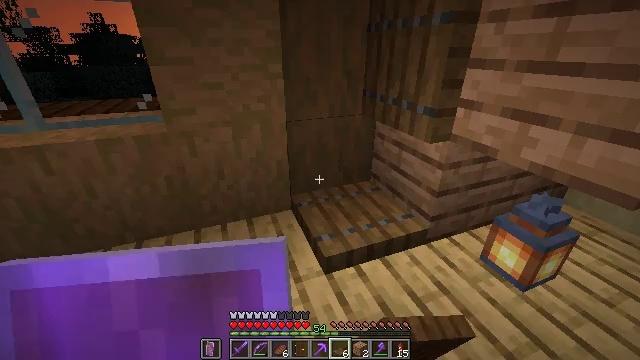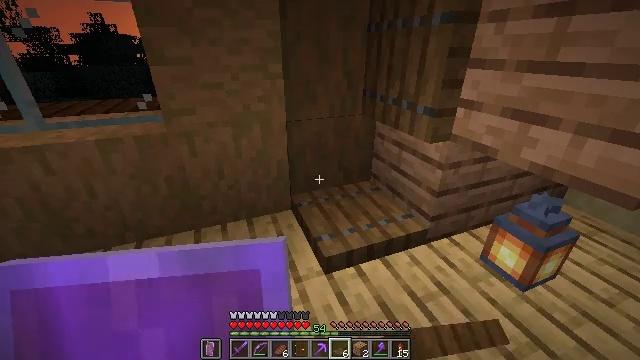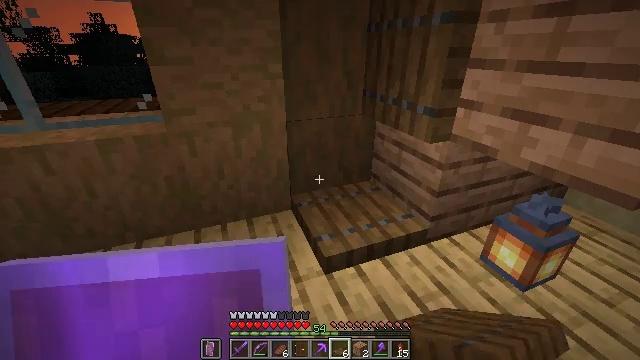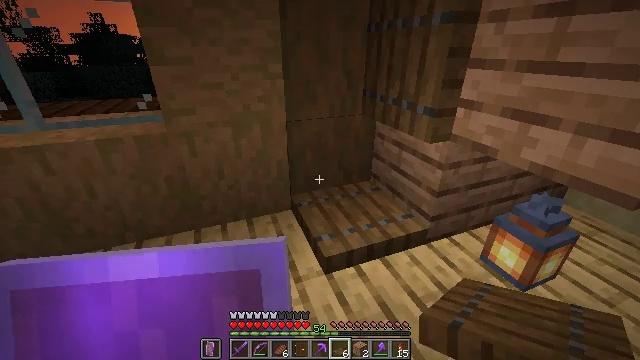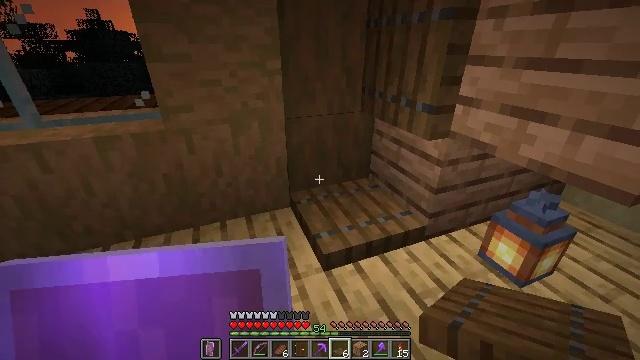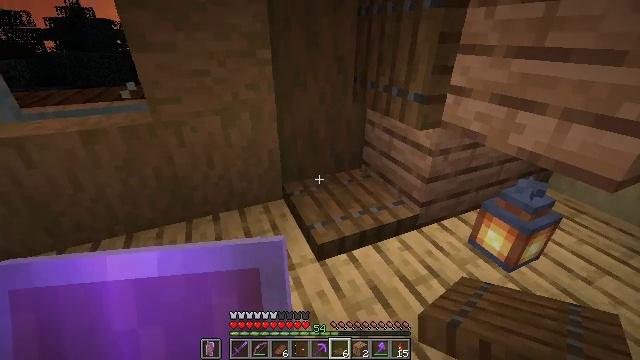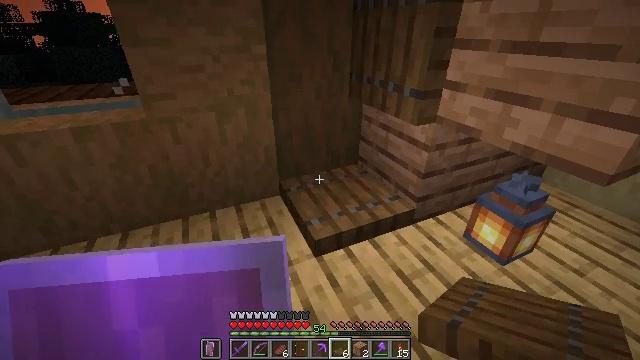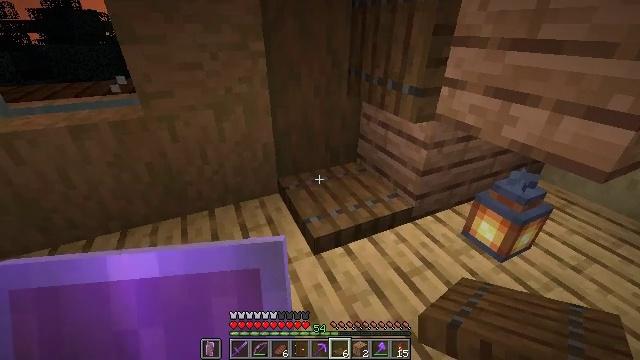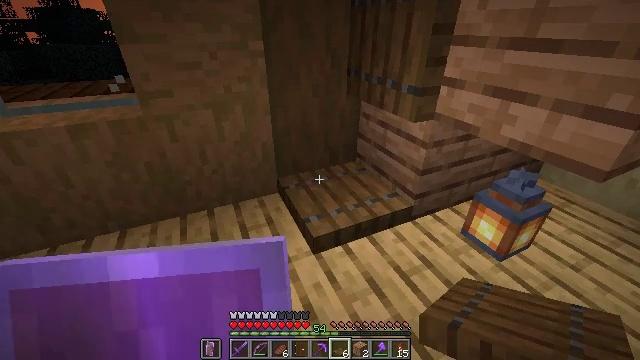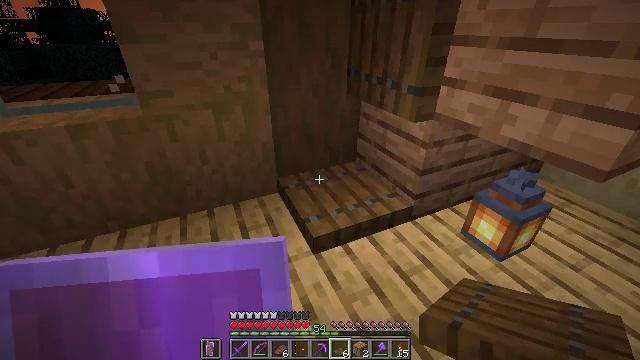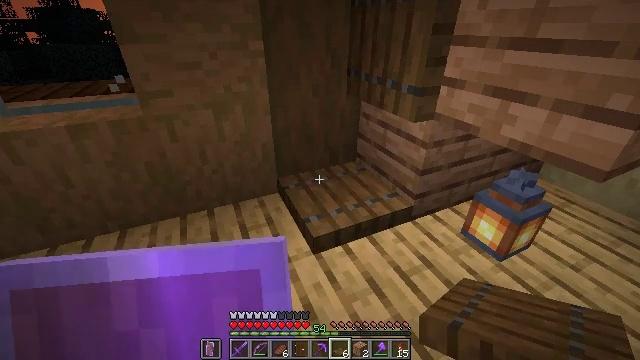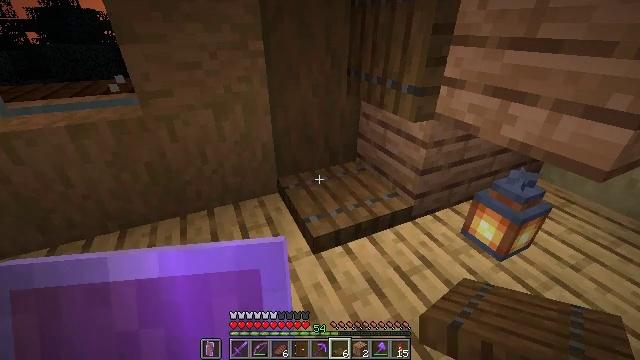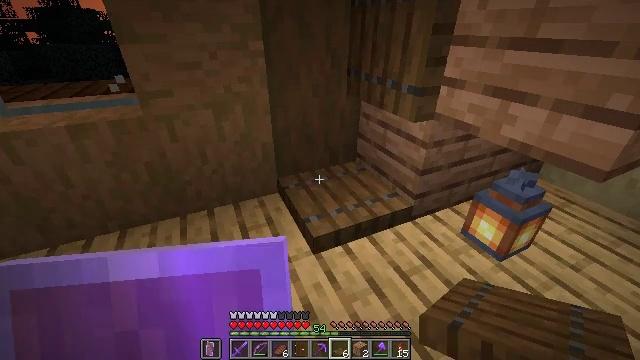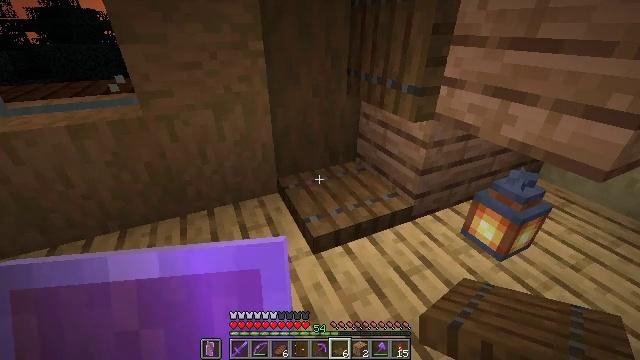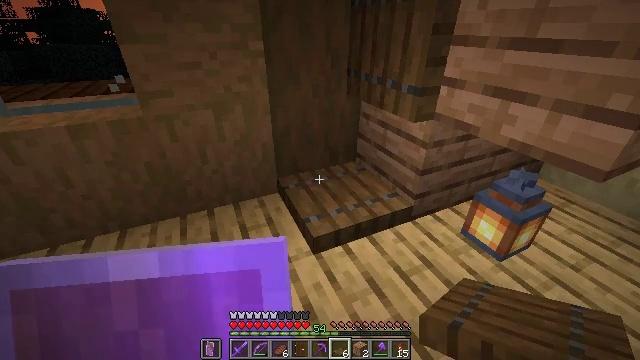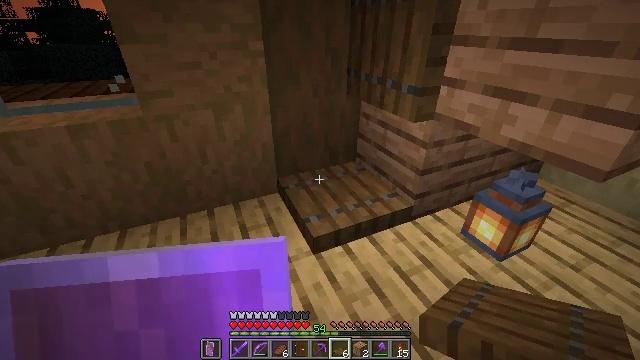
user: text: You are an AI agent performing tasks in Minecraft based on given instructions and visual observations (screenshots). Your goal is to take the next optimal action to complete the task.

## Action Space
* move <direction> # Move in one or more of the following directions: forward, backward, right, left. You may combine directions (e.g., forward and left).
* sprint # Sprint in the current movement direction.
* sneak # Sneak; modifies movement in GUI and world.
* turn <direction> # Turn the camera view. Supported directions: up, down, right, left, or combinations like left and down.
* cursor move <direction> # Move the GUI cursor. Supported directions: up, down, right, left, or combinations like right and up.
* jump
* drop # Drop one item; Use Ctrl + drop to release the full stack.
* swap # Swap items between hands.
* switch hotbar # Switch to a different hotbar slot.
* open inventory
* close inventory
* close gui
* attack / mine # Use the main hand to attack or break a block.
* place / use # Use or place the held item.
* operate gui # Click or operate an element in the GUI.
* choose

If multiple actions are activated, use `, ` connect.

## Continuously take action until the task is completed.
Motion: motion action
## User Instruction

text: Break the spruce trapdoor from a structure.
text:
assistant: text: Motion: no_op
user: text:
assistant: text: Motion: no_op
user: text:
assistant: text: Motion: no_op
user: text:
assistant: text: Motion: no_op
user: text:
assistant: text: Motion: turn right and down
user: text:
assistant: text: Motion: no_op
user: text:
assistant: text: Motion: no_op
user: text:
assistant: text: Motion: no_op
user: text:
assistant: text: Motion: no_op
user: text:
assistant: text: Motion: no_op
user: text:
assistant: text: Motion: no_op
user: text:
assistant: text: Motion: no_op
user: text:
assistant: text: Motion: no_op
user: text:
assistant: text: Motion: no_op
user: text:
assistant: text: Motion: no_op
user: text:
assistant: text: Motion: no_op
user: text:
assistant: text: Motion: use / place
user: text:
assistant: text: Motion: use / place
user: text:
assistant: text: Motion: use / place
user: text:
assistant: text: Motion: use / place
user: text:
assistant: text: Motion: no_op
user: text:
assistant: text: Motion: no_op
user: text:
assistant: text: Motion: no_op
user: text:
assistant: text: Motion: no_op
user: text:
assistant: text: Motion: no_op
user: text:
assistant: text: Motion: no_op
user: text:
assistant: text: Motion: turn left
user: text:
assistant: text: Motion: turn left
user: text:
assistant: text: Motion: no_op
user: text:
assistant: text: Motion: no_op